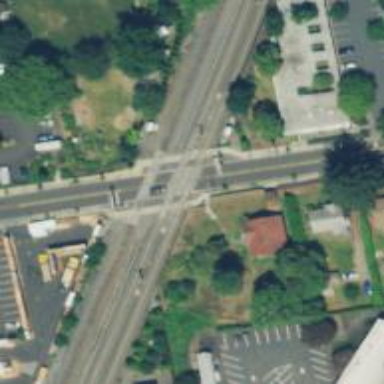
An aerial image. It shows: Crossing for the railway.